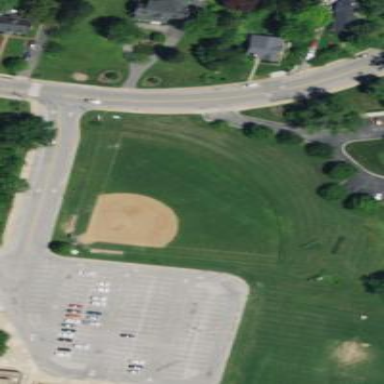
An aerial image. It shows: Baseball pitch for leisure land.